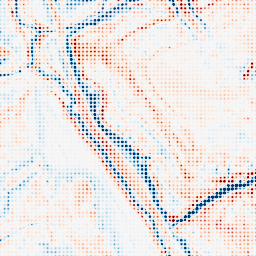
Category: edge_preserving
Decomposition family: bilateral
Decomposition parameters: d: 21
sigma_color: 50
sigma_space: 100
Upsampling method: sinc_hamming
Upsampling parameters: scale: 8
kernel_size: 4
Upsampling scale: 8